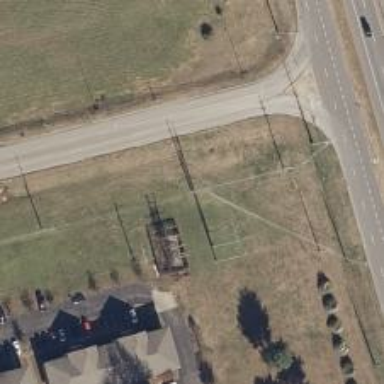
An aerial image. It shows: Power pole.